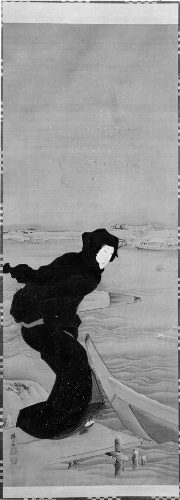
Artist: Teisai Hokuba
Artist bio: Japanese, 1771–1844
Date: 18th century
Object type: Hanging scroll
Classification: Paintings
Medium: Hanging scroll; ink and color, and gold on silk
Culture: Japan
Period: Edo period (1615–1868)
Dimensions: 29 x 10 3/4 in. (73.7 x 27.3 cm)
Department: Asian Art
Credit line: Charles Stewart Smith Collection, Gift of Mrs. Charles Stewart Smith, Charles Stewart Smith Jr., and Howard Caswell Smith, in memory of Charles Stewart Smith, 1914
Accession year: 1914
Repository: Metropolitan Museum of Art, New York, NY
Tags: Women